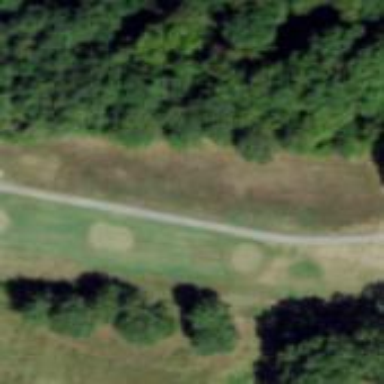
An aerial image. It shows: Golf hole.